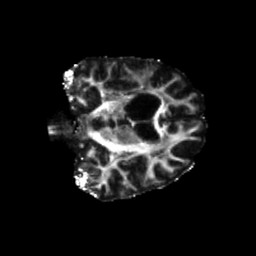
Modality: FA
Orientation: coronal
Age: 70
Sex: male
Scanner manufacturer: siemens
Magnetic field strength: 3 T
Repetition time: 5.25 s
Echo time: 0.08 s